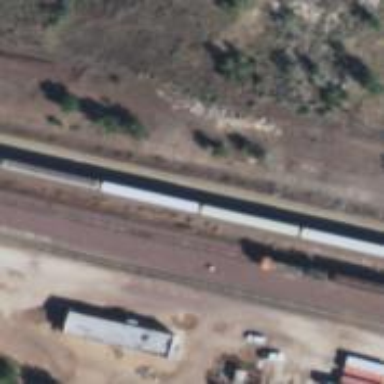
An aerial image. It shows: Railway siding for service.